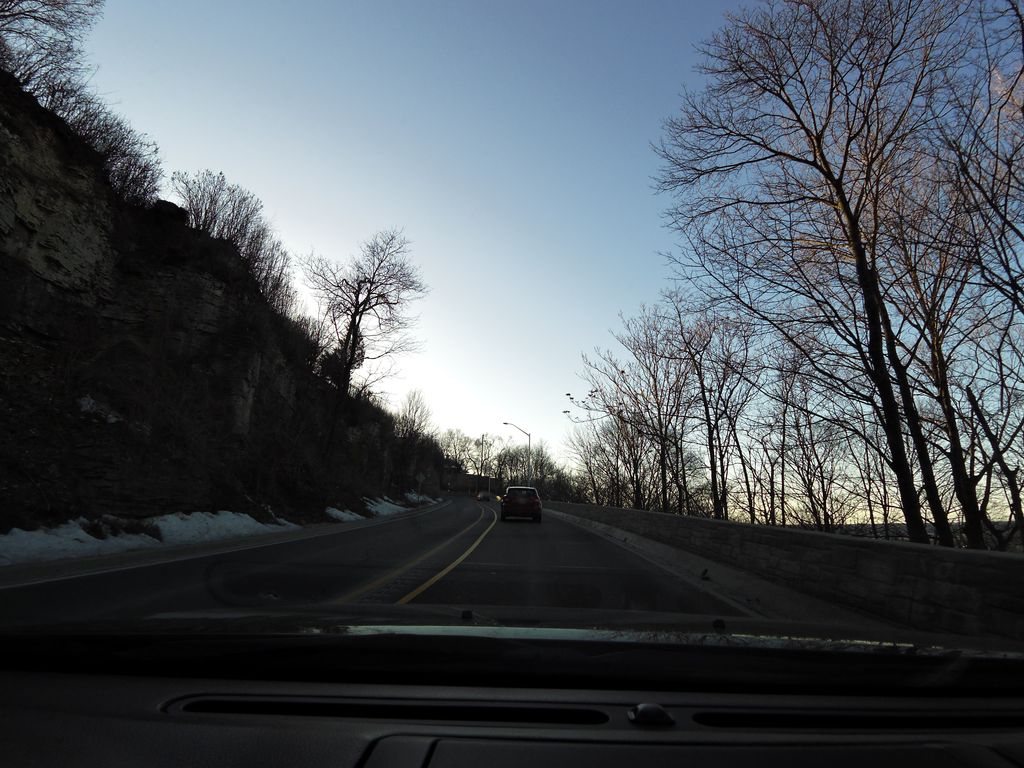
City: hamilton